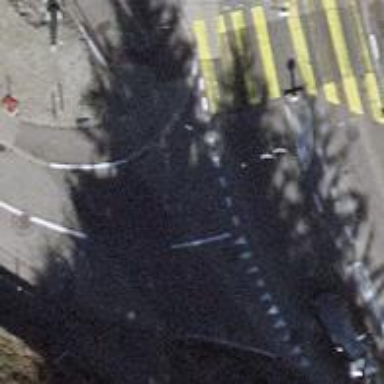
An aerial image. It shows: Unmarked road crossing.